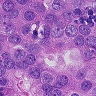
Metastatic tissue present: yes